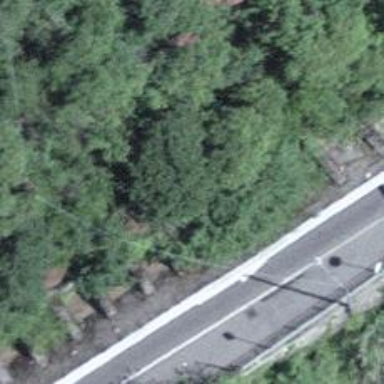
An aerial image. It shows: Secondary link road with asphalt surface passing through tunnel.